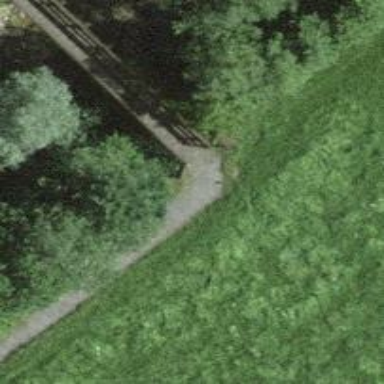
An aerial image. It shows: Concrete footway.